Aerial crown-view tile of a tropical tree (Barro Colorado Island, Panama), acquired 20250317:
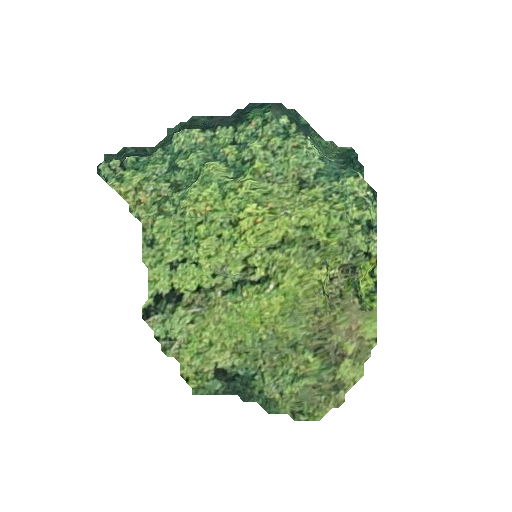
Species: Hieronyma alchorneoides
GBIF accepted scientific name: Hieronyma alchorneoides
Crown area: 93.111 m²